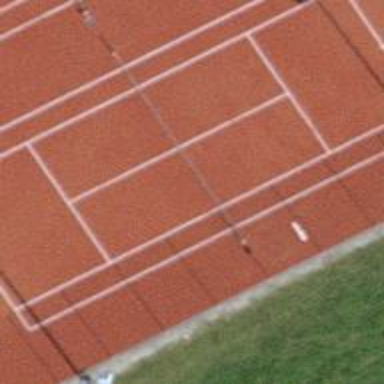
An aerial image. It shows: Tennis court on pitch.